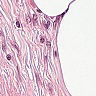
Metastatic tissue present: no